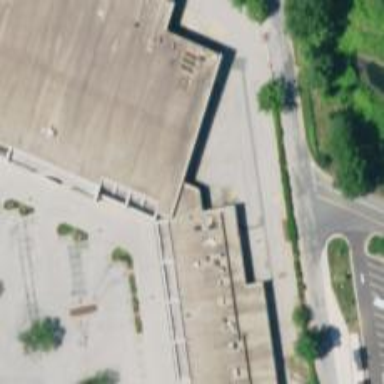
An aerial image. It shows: Commercial building.